Interaction volume radius: 10 \u00c5
Interaction volume height: 25 \u00c5
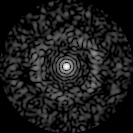
Disorder parameter: 0.8213